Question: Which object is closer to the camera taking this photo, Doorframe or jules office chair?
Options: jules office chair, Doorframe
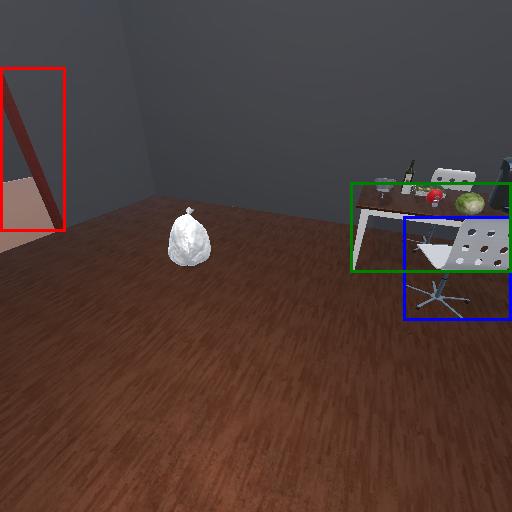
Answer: jules office chair